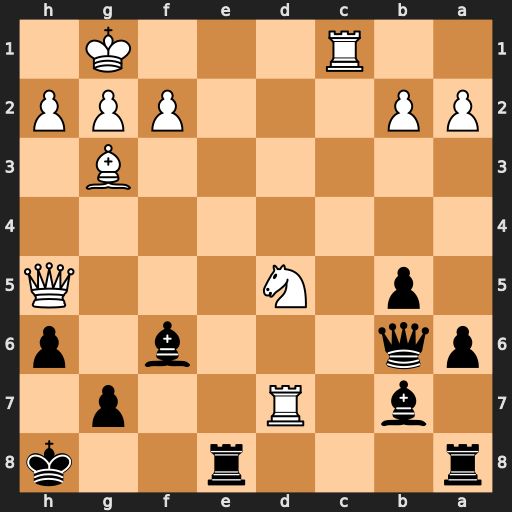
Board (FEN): r3r2k/1b1R2p1/pq3b1p/1p1N3Q/8/6B1/PP3PPP/2R3K1
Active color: b
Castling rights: -
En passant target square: -
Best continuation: Qc6 Qd1 Qxd7 Nxf6 Qxd1+